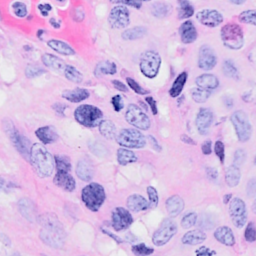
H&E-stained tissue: Breast